Question: I have been experimenting in Matlab using PCA on different image face databases. I recently acquired several databases from colleague which he acquired years ago. They are .mat files, when I double click the .mat file, the following files are shown

As you can see the images are stored in this dbface 4D array variable but I am unsure as to how to extract each individual image. I have only been using matlab for few weeks so still getting familiar with it. I have been searching around, but can't find any examples as to how you are meant to extract each individual image from a 4D array.
Any help would be much appreciated
Edit:
'''
size(dbface)
ans =
64 64 11 15
If anyone else encounters this, easiest way to extract is to do the following
%Return rows cols and dimensions
[rows cols dimen1 dimen2] = size(dbface);
count = 0;
%Loop through each image
for i = 1:dimen1
for j = 1:dimen2
count = count + 1;
image = dbface(:,:,i,j);
tmimg=uint8(image);
img=reshape(tmimg,cols,rows);
images{count} = img;
end
end
'''
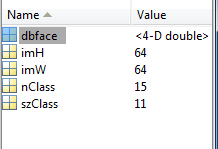
Answer: Judging from the variables I would guess that you have a lot of 64x64 images.
If this is the case they can be extracted as such
'''
myExtract = dbface(:,:,1,1)
'''
This will give you the first one, you can vary the last two numbers to extract the other ones.